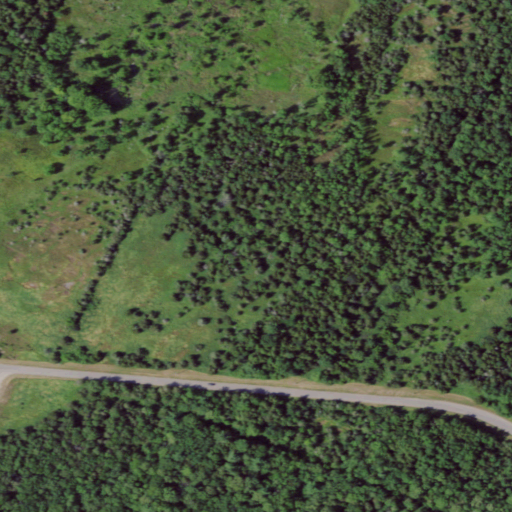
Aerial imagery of cape in New York named Stony Point containing deciduous forest, woody wetlands, shrub, pasture, evergreen forest, mixed forest, open development, low intensity development, and herbaceous wetlands